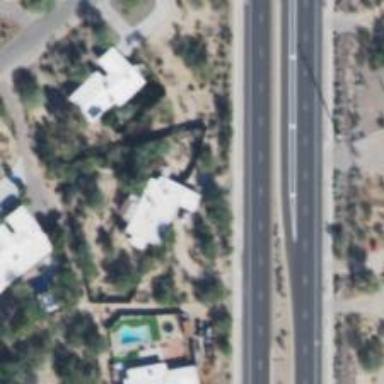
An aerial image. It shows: Driveway tunnel that serves as building passage.